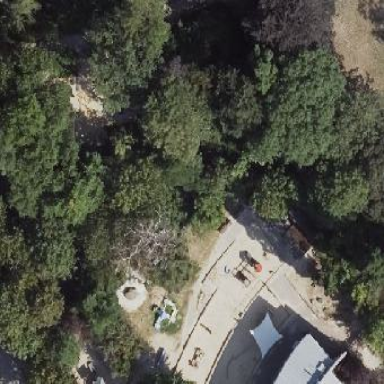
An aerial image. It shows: Playground with sandpit.